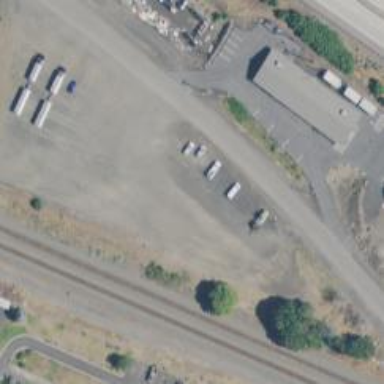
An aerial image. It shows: Unpaved industrial parking lot.